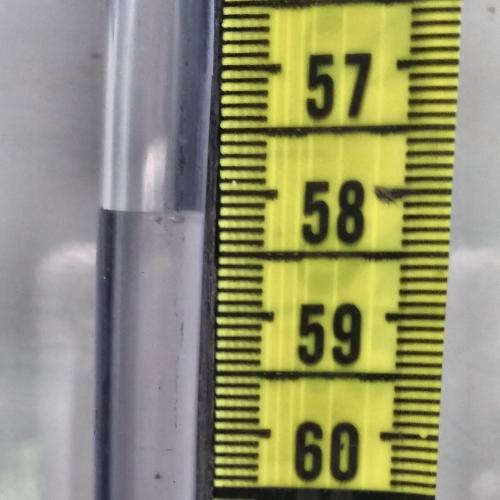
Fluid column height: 58.2 cm